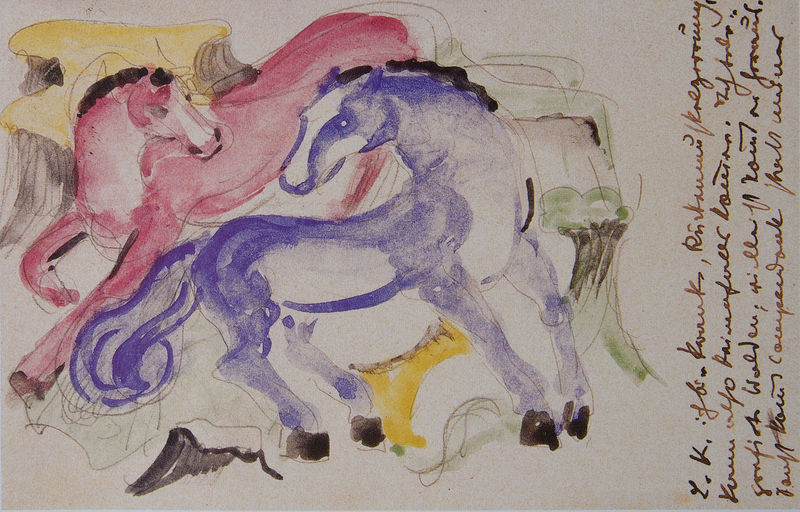
Titel: Rotes und blaues Pferd
Künstler: Franz Marc
Standort: München
Institution: Städtische Galerie im Lenbachhaus
Schlagwörter: baum, berg, blau, gemälde, kampf, kopf, weiß, aquarell, gelb, grün, impressionismus, landschaft, bewegung, braun, schwarz, skizze, zeichnung, rot, tier, tiere, expressionismus, malerei, tanz, stein, baumstamm, stamm, auge, drei, pflanzen, rosa, kreis, pferd, pferde, reiter, blesse, hufe, mähne, schwanz, schweif, farbig, schrift, papier, zwei, studie, abstrakt, fels, lila, wasserfarbe, linien, wild, striche, max ernst, gauguin, spiel, tusche, scharz, text, buchstaben, dynamik, lauf, bleistift, entwurf, hufen, franz, tinte, karte, schreiben, nüstern, plateau, schweife, postkarte, gezeichnet, blauer reiter, baumstumpf, handschrift, beschreibung, notiz, schreibschrift, handschriftlich, trab, wörter, franz marc, marc, blai, blaues pferd, mitteilung, autograph, tagebuch, springend, spielerisch, rosa pferd, l.k., marx ernst, pferde schrift